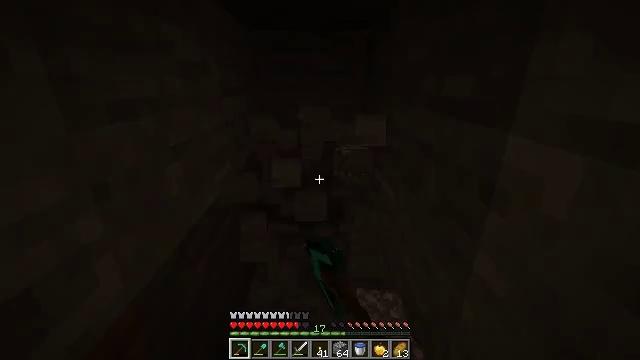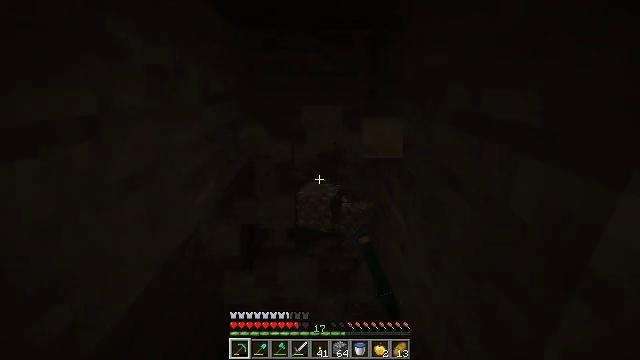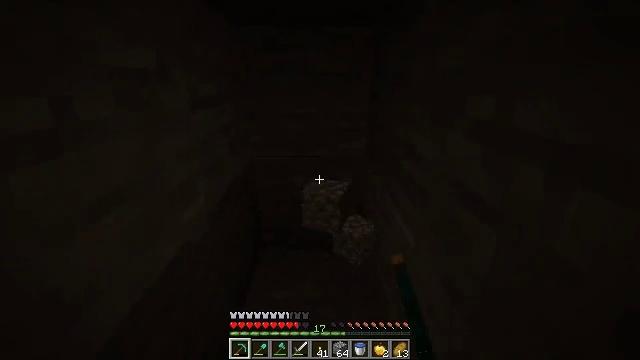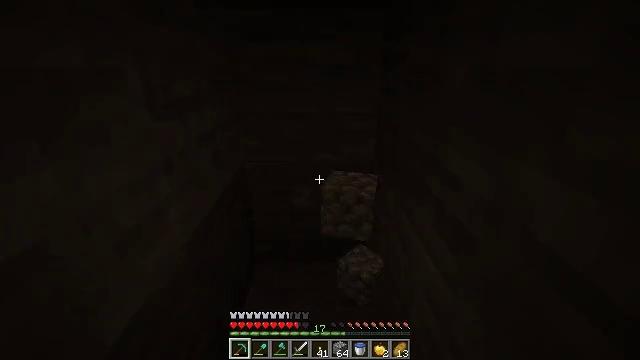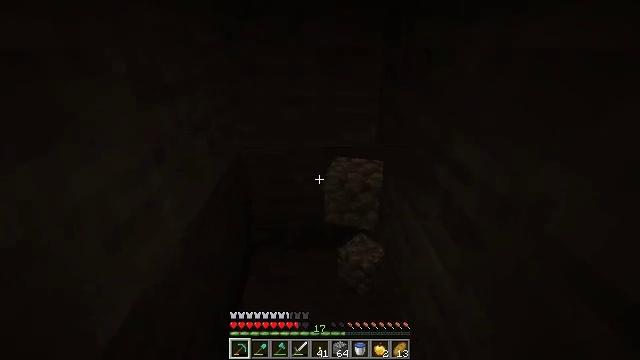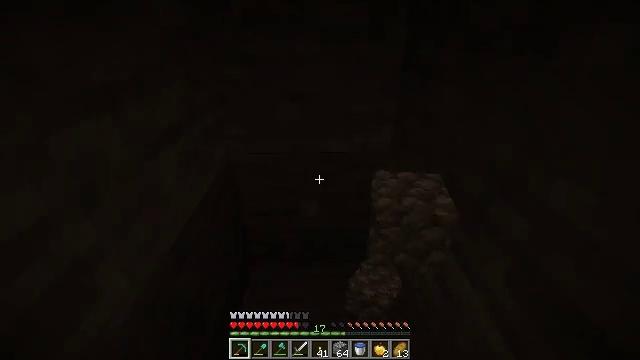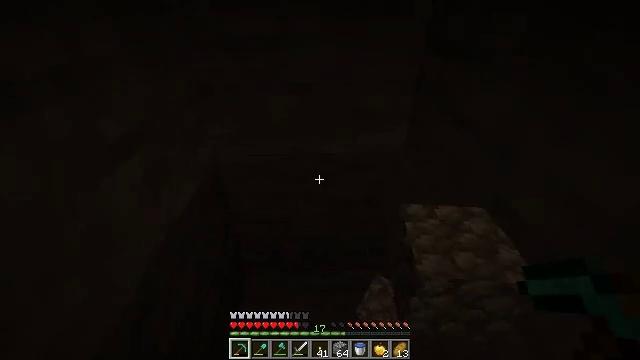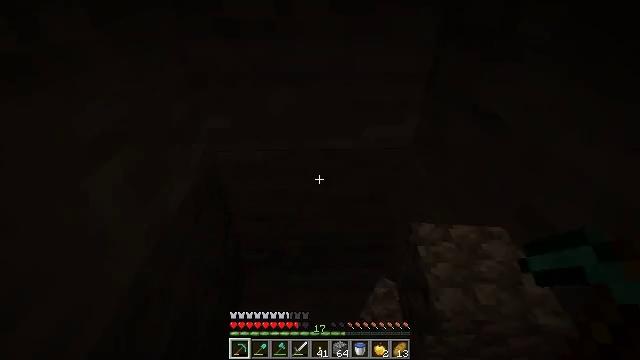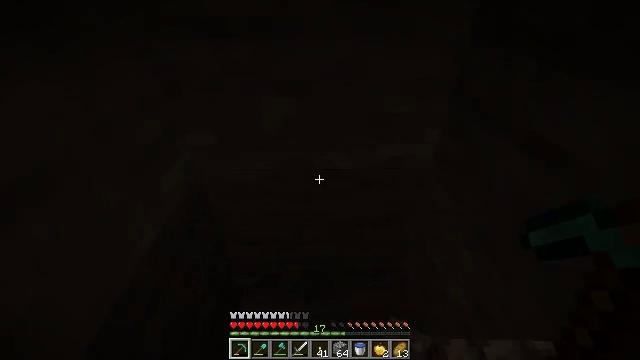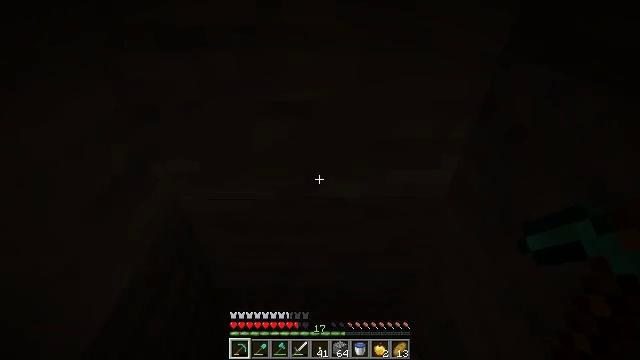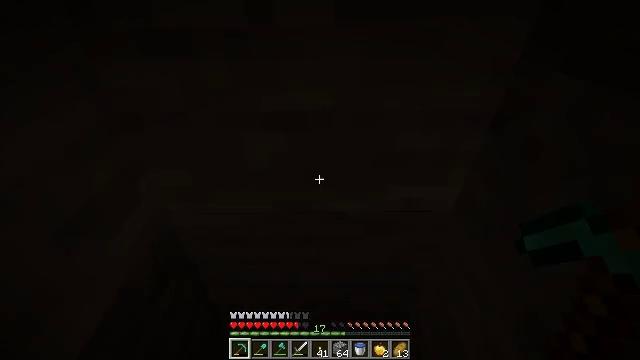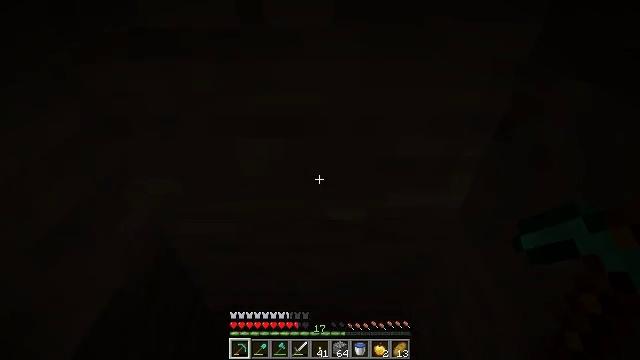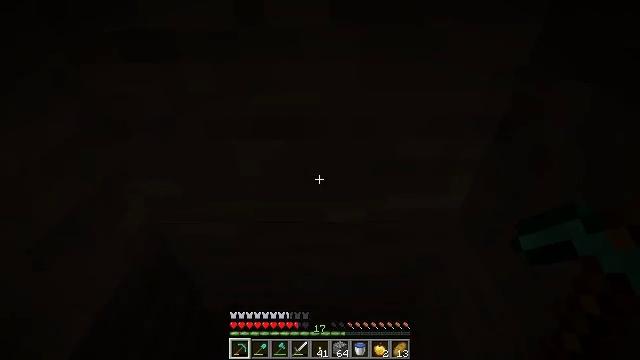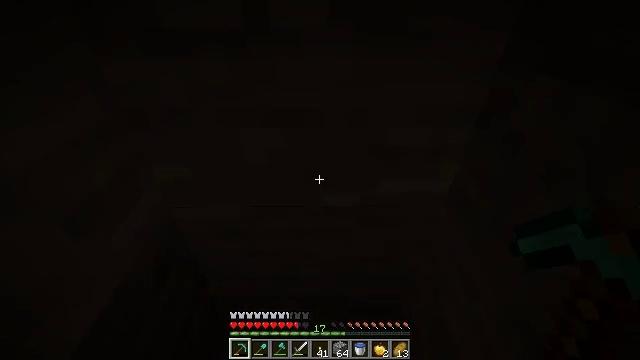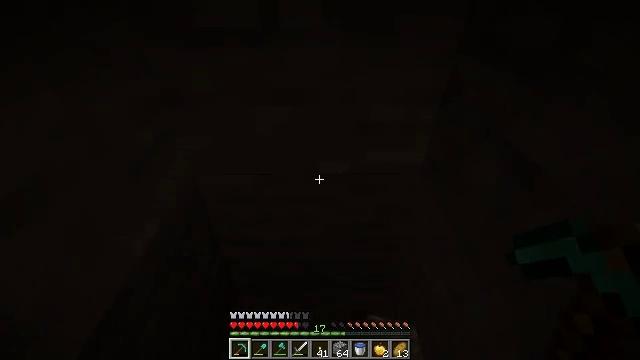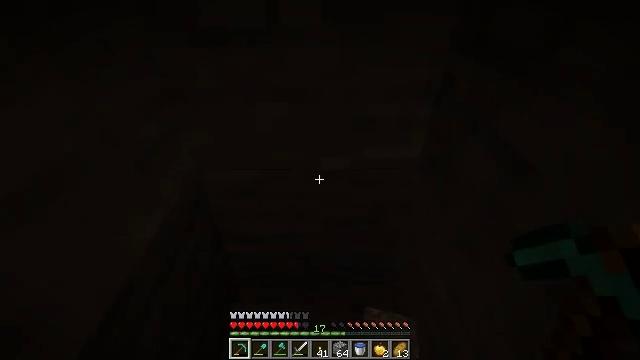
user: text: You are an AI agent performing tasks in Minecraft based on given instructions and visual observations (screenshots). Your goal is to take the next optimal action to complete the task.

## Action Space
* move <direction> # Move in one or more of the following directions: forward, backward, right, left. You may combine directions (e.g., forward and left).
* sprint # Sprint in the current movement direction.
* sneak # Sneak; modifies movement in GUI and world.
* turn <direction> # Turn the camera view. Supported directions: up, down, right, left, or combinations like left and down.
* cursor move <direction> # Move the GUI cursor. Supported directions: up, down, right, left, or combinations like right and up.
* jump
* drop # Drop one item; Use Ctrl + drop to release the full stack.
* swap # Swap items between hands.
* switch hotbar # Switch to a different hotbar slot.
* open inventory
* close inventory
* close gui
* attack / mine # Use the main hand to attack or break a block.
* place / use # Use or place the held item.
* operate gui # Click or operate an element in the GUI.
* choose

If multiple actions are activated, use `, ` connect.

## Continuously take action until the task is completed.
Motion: motion action
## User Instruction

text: Remove an iron sword from the inventory.
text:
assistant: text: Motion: move forward
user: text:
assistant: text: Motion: move forward
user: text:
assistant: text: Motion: move forward, turn down
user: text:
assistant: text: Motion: move forward, turn down
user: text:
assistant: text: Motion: move forward, turn down
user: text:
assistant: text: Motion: move forward, turn down
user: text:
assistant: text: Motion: move forward, turn down
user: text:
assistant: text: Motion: move forward, turn down
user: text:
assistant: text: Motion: no_op
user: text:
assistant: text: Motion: no_op
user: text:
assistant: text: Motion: no_op
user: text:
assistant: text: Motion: move back
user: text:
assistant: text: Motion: move back
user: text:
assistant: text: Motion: move back
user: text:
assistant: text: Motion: move back
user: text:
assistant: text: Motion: move back
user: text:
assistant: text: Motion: move back
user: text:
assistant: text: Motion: move back
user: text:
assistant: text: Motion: move back
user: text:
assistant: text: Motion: move back
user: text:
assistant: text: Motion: move back
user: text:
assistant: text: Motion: move back
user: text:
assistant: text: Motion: no_op
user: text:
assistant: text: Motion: no_op
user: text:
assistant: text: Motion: no_op
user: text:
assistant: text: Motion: no_op
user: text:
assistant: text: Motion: no_op
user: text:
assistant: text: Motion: no_op
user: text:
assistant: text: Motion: no_op
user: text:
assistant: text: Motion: no_op